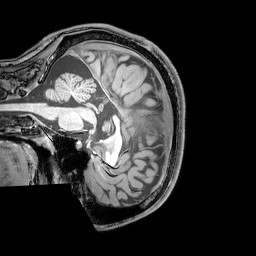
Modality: T1w
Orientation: sagittal
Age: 20
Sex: male
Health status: healthy
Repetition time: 0.081 s
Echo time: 0.037 s